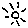
Label: sun